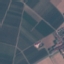
Land use / land cover: PermanentCrop